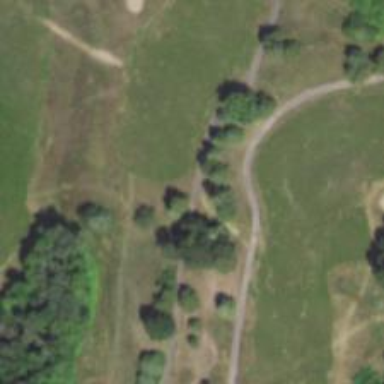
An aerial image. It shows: Pathway for golfing.